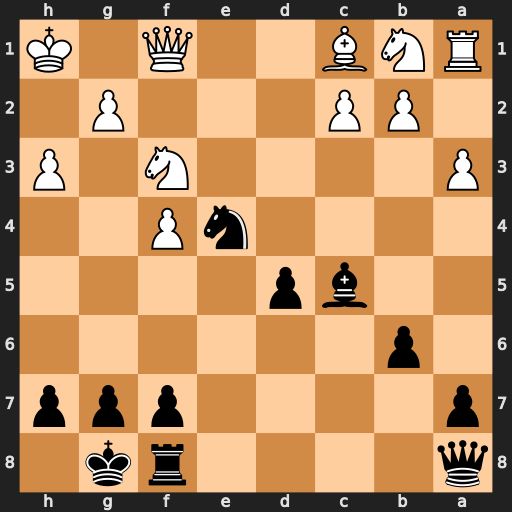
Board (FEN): q4rk1/p4ppp/1p6/2bp4/4nP2/P4N1P/1PP3P1/RNB2Q1K
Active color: b
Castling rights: -
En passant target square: -
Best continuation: Ng3+ Kh2 Nxf1+